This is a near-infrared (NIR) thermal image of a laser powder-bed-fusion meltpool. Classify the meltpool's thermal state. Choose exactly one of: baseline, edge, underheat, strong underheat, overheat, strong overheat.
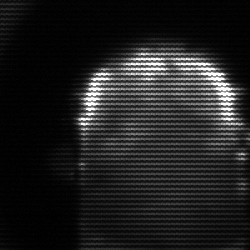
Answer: baseline